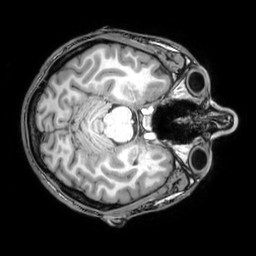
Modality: T1w
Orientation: axial
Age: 26
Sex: male